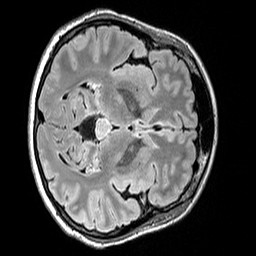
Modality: FLAIR
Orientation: axial
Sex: female
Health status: ill
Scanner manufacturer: siemens
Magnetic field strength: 3 T
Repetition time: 5 s
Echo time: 0.388 s